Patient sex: M
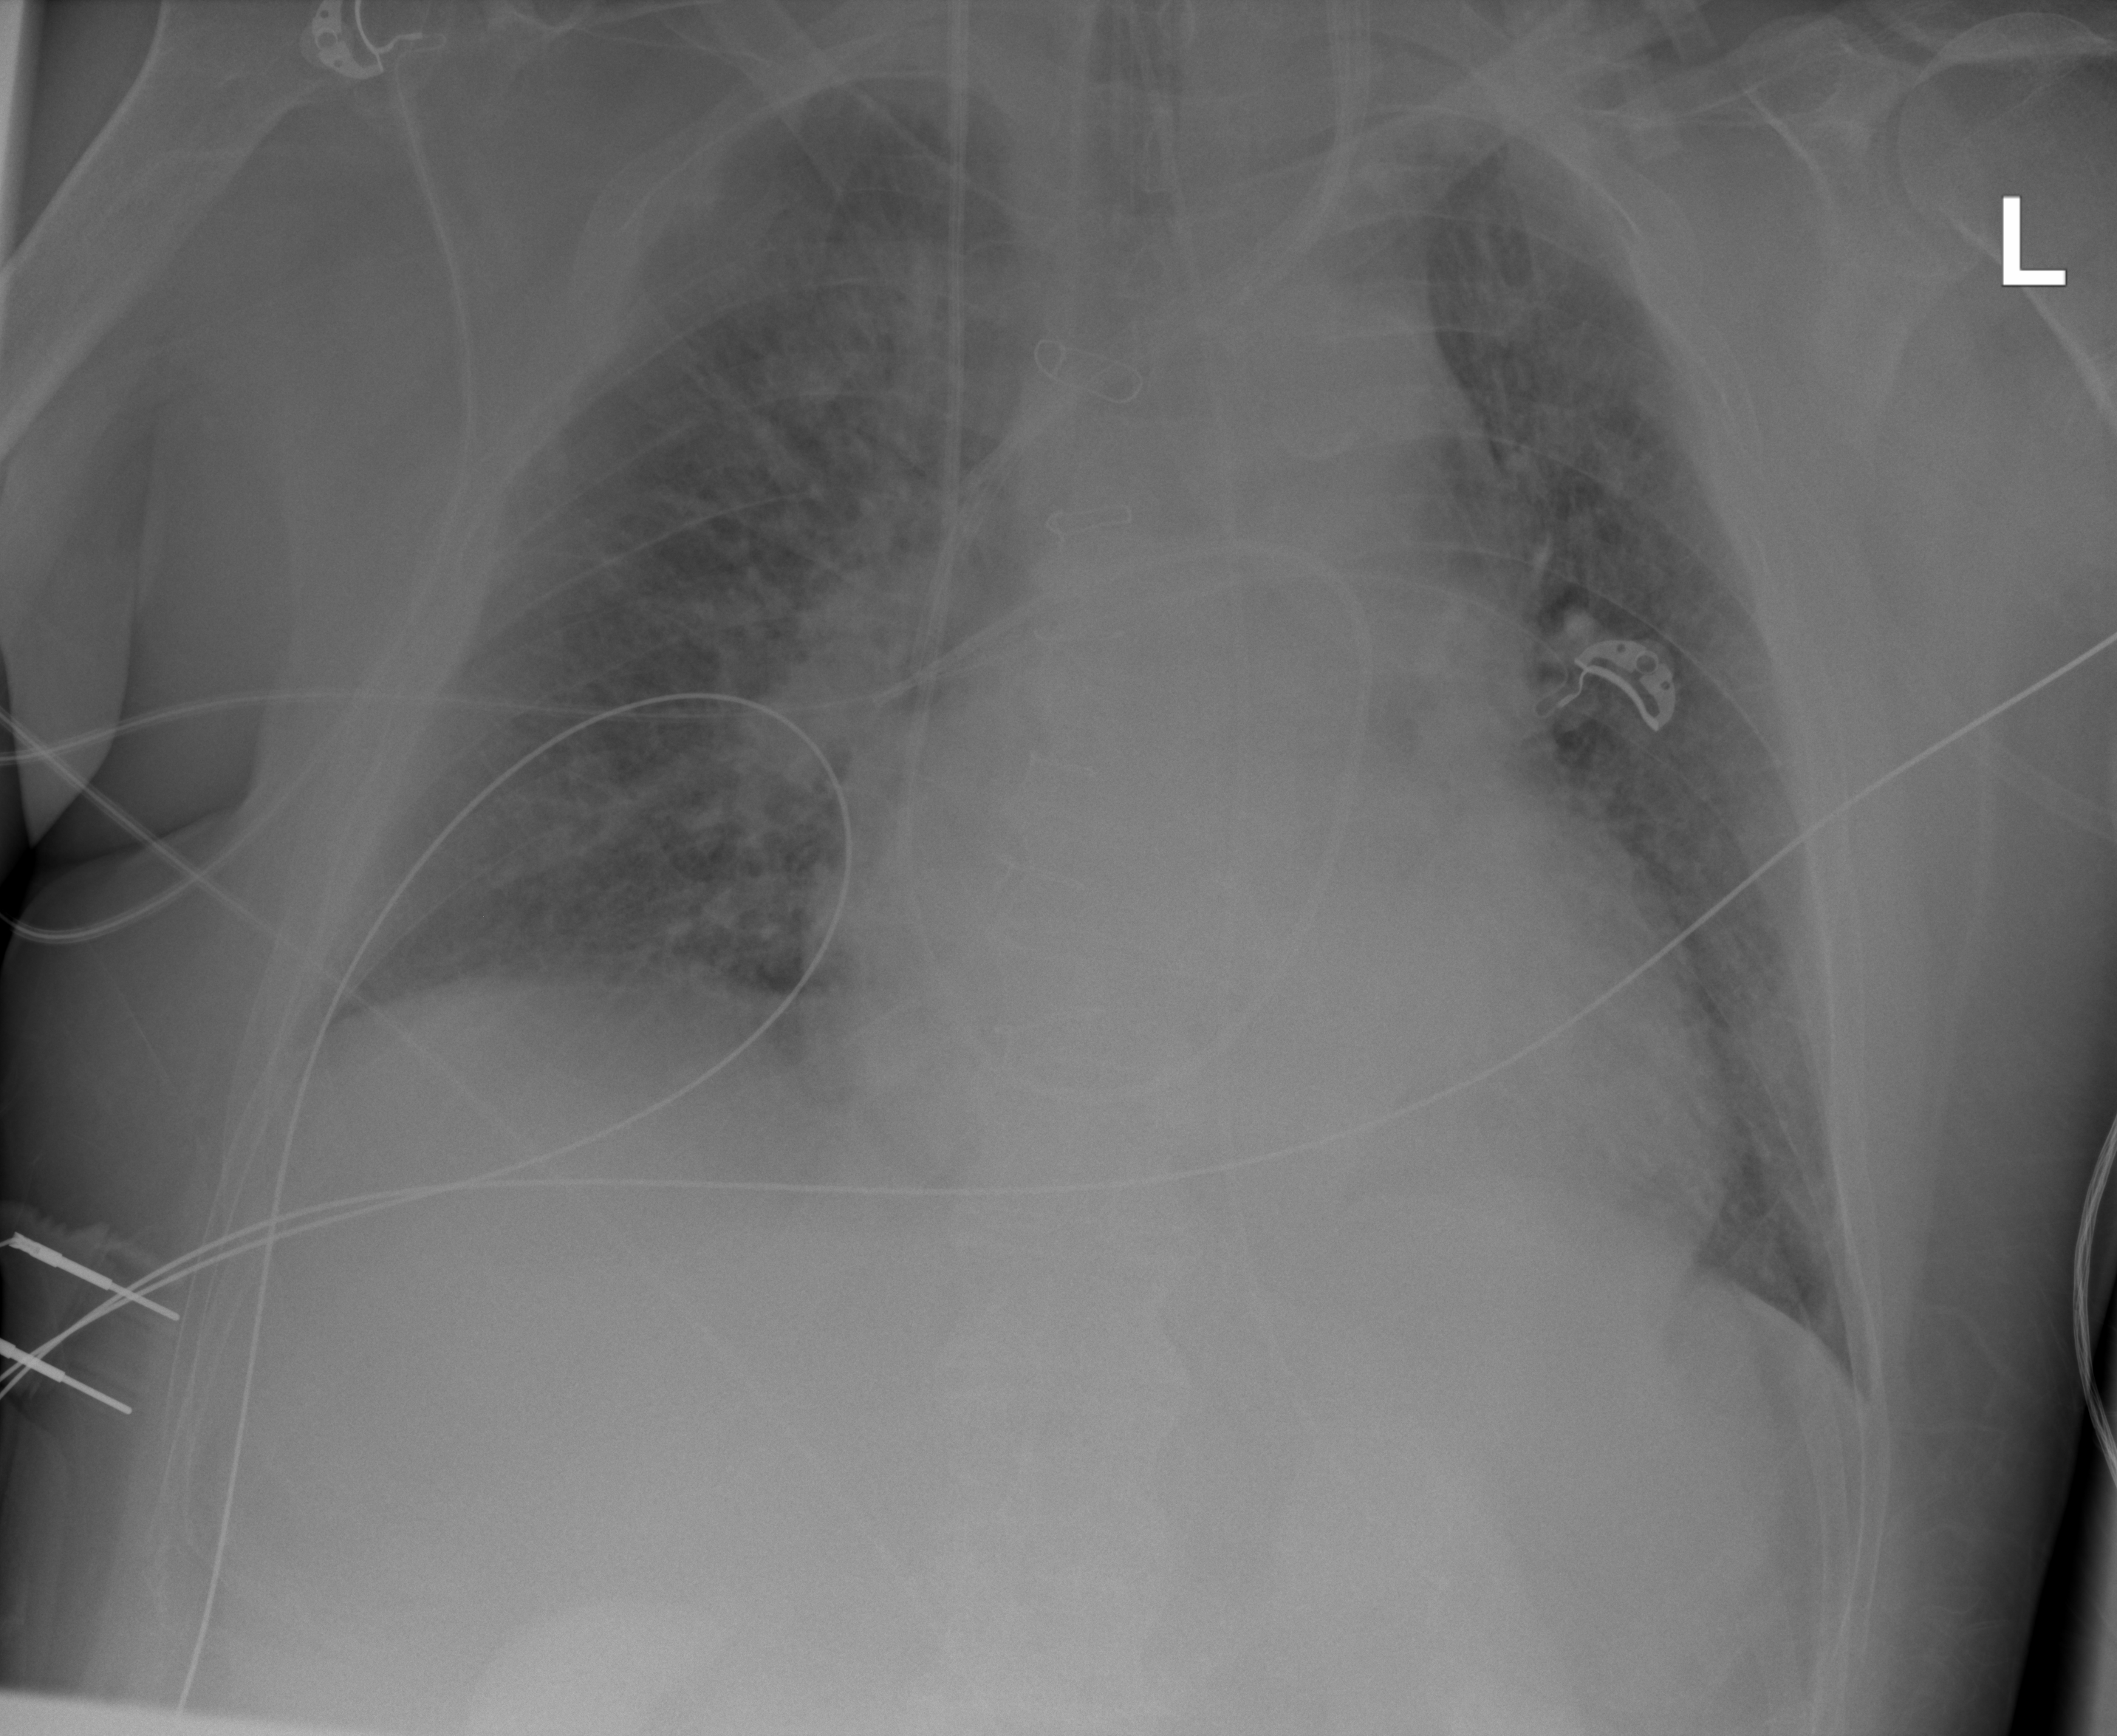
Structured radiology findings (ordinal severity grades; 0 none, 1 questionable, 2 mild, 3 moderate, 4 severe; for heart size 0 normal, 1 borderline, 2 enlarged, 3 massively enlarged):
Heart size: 2
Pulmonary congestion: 3
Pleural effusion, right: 1
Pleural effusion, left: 1
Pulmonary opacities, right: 3
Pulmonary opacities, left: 3
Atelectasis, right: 2
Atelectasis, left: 2